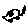
Label: car